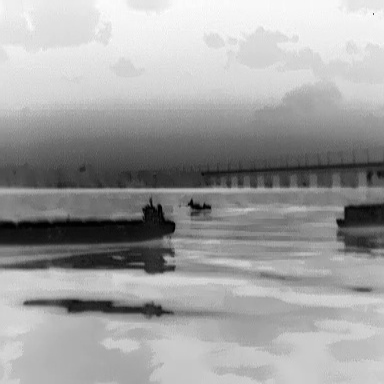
There is a liner in the infrared image.